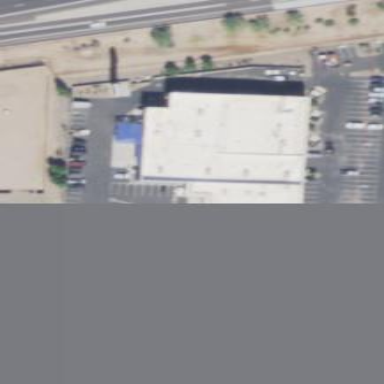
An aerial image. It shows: Building used as car repair shop.